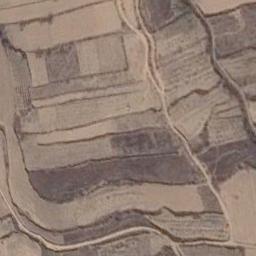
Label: terrace